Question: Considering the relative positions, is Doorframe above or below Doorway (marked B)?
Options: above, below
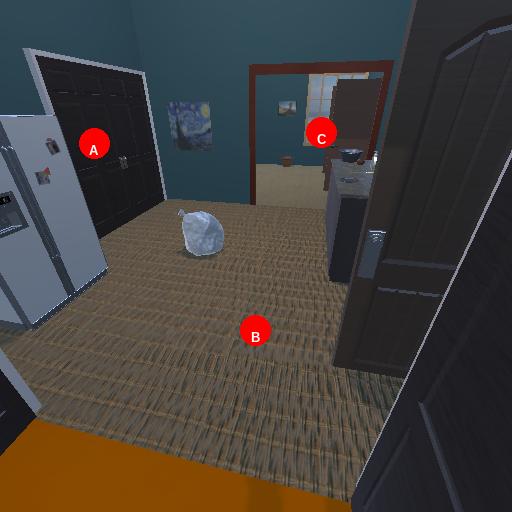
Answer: above